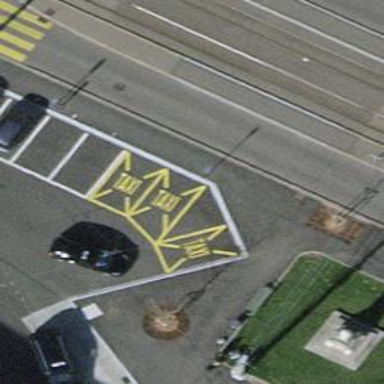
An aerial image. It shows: Taxi stand.